Field crop: maize
Growth stage: 2
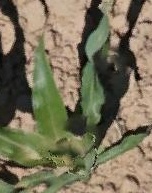
Species: maize